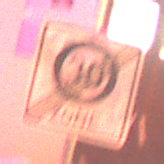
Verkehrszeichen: EndeZone30
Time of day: Night
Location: Outdoor (Urban)
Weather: Overcast
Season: Winter
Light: Artificial